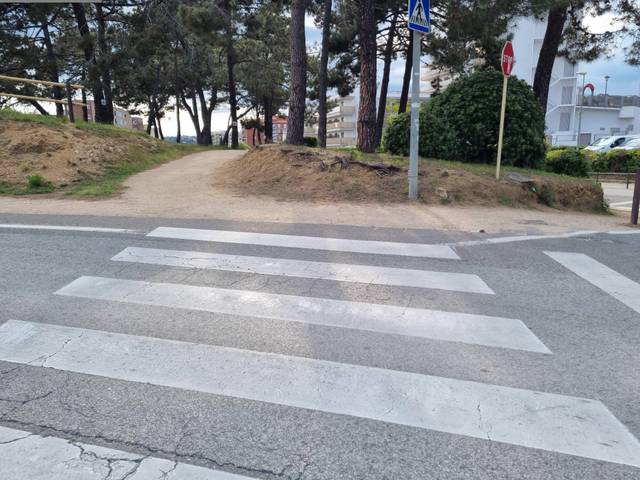
Region: Spain
Coordinates: 41.701, 2.837